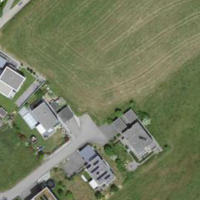
EUNIS habitat code: 52
Species observed at this site:
Campanula thyrsoides